RGB frame:
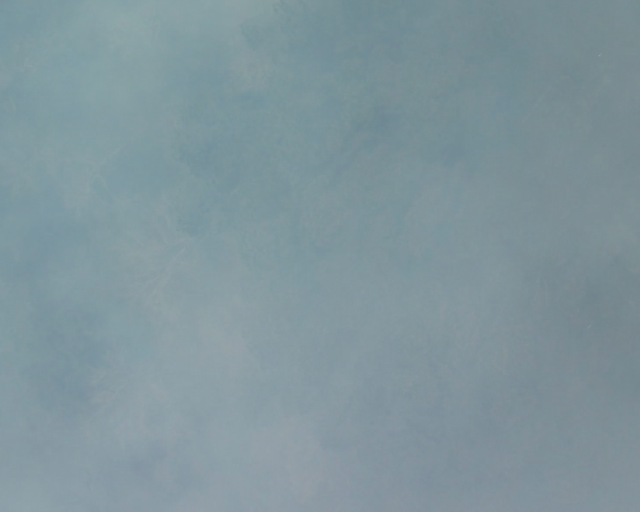
Thermal frame:
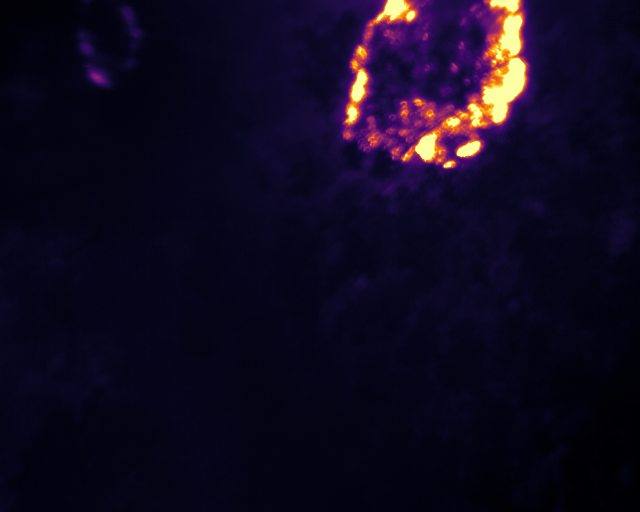
Captured: 2026-02-26 02:30:58
Pixels at or above 80 °C: 4948 (fraction of frame: 0.0151)